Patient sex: F
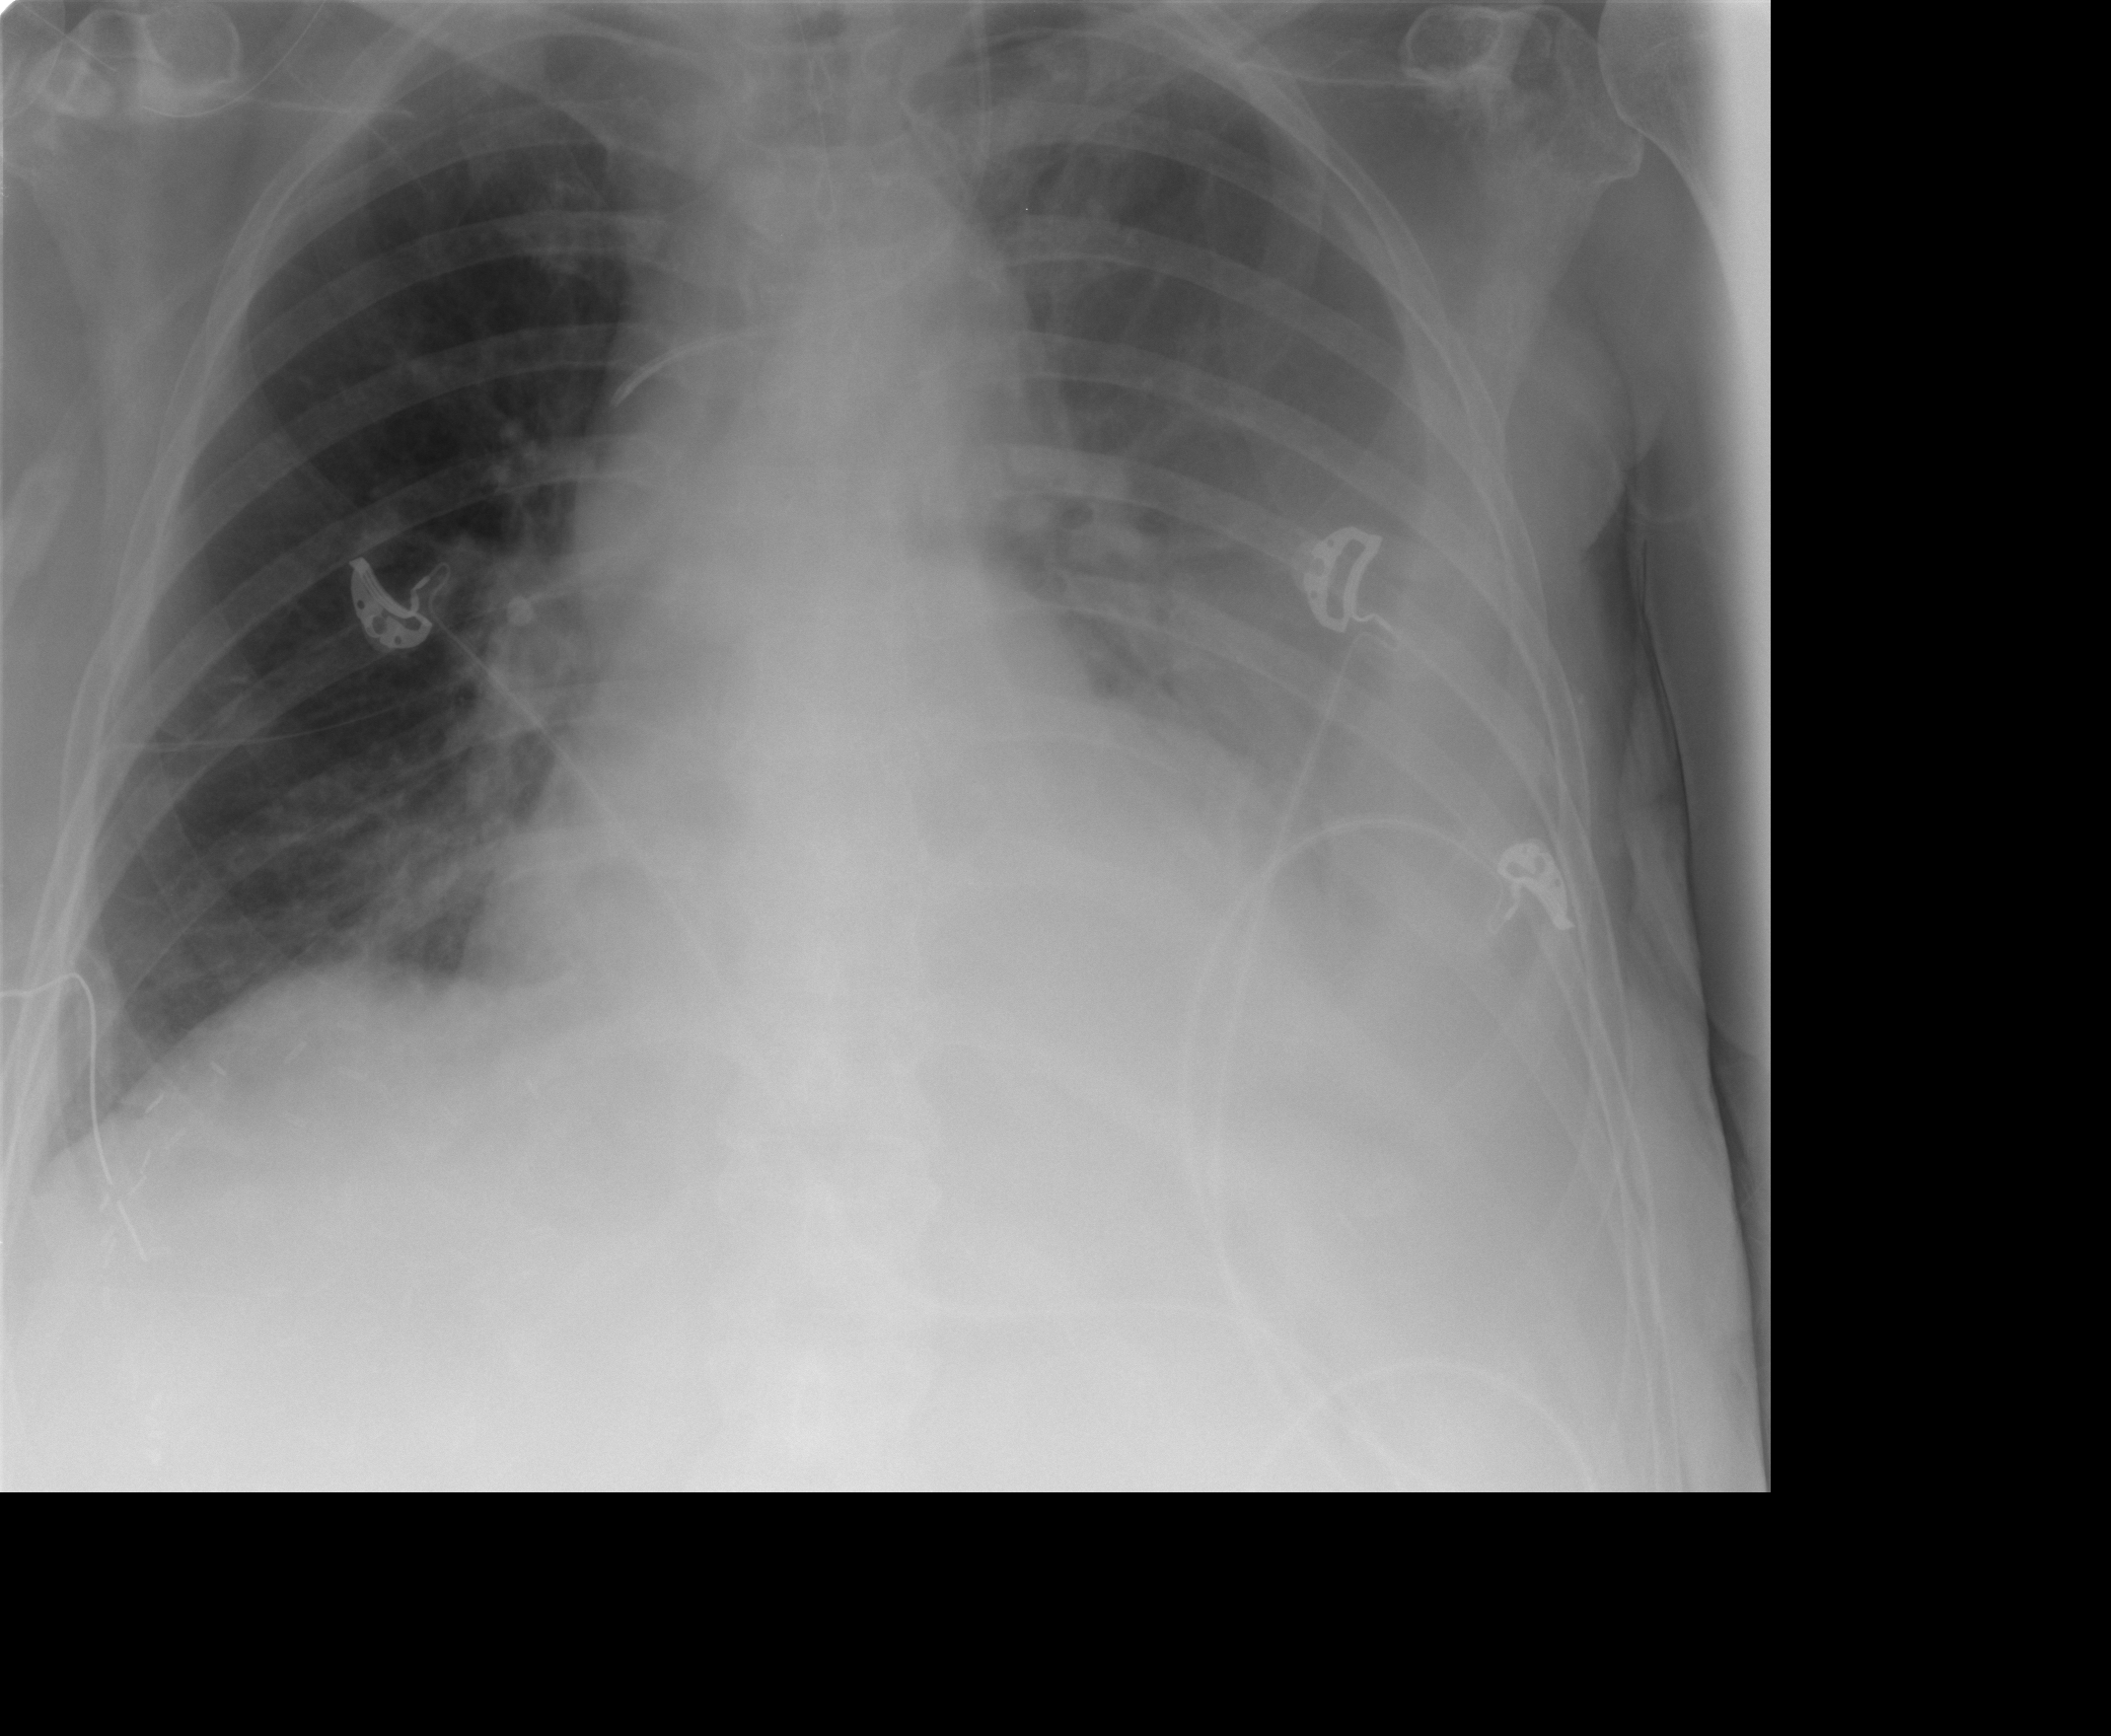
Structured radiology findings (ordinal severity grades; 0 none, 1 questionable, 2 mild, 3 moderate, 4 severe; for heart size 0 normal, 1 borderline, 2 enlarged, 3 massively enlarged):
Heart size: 2
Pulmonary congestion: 0
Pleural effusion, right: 1
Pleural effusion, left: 3
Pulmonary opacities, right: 0
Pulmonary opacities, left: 0
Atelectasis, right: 1
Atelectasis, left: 3